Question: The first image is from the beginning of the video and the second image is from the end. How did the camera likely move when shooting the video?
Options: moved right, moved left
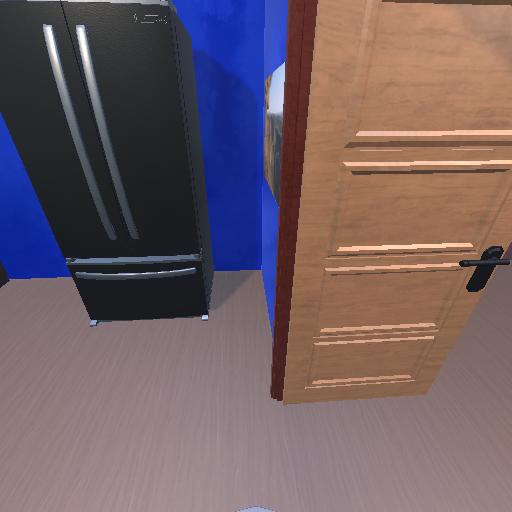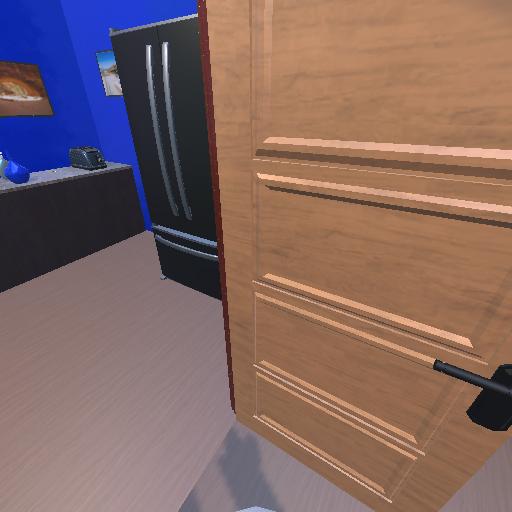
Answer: moved right